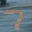
Label: 7